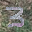
Label: 3